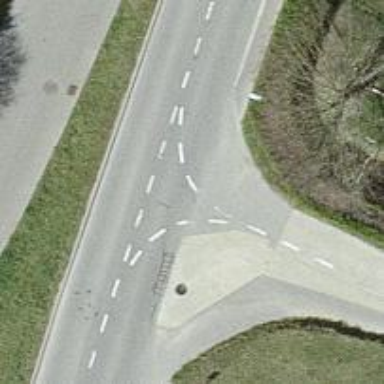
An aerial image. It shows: Tertiary road.